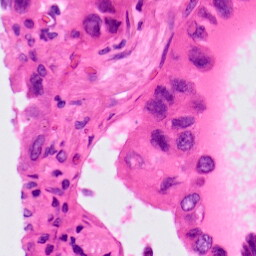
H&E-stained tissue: Lung